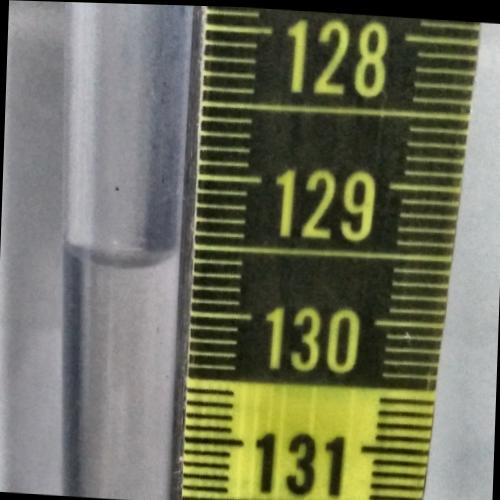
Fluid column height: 129.6 cm